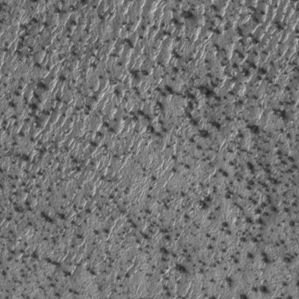
Label: frost